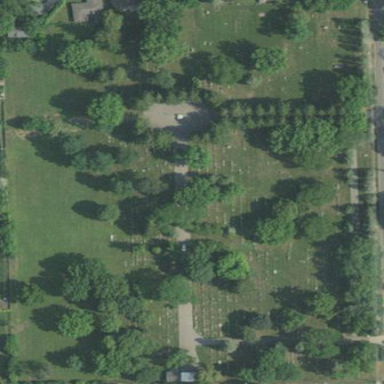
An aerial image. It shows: Cemetery.